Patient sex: M
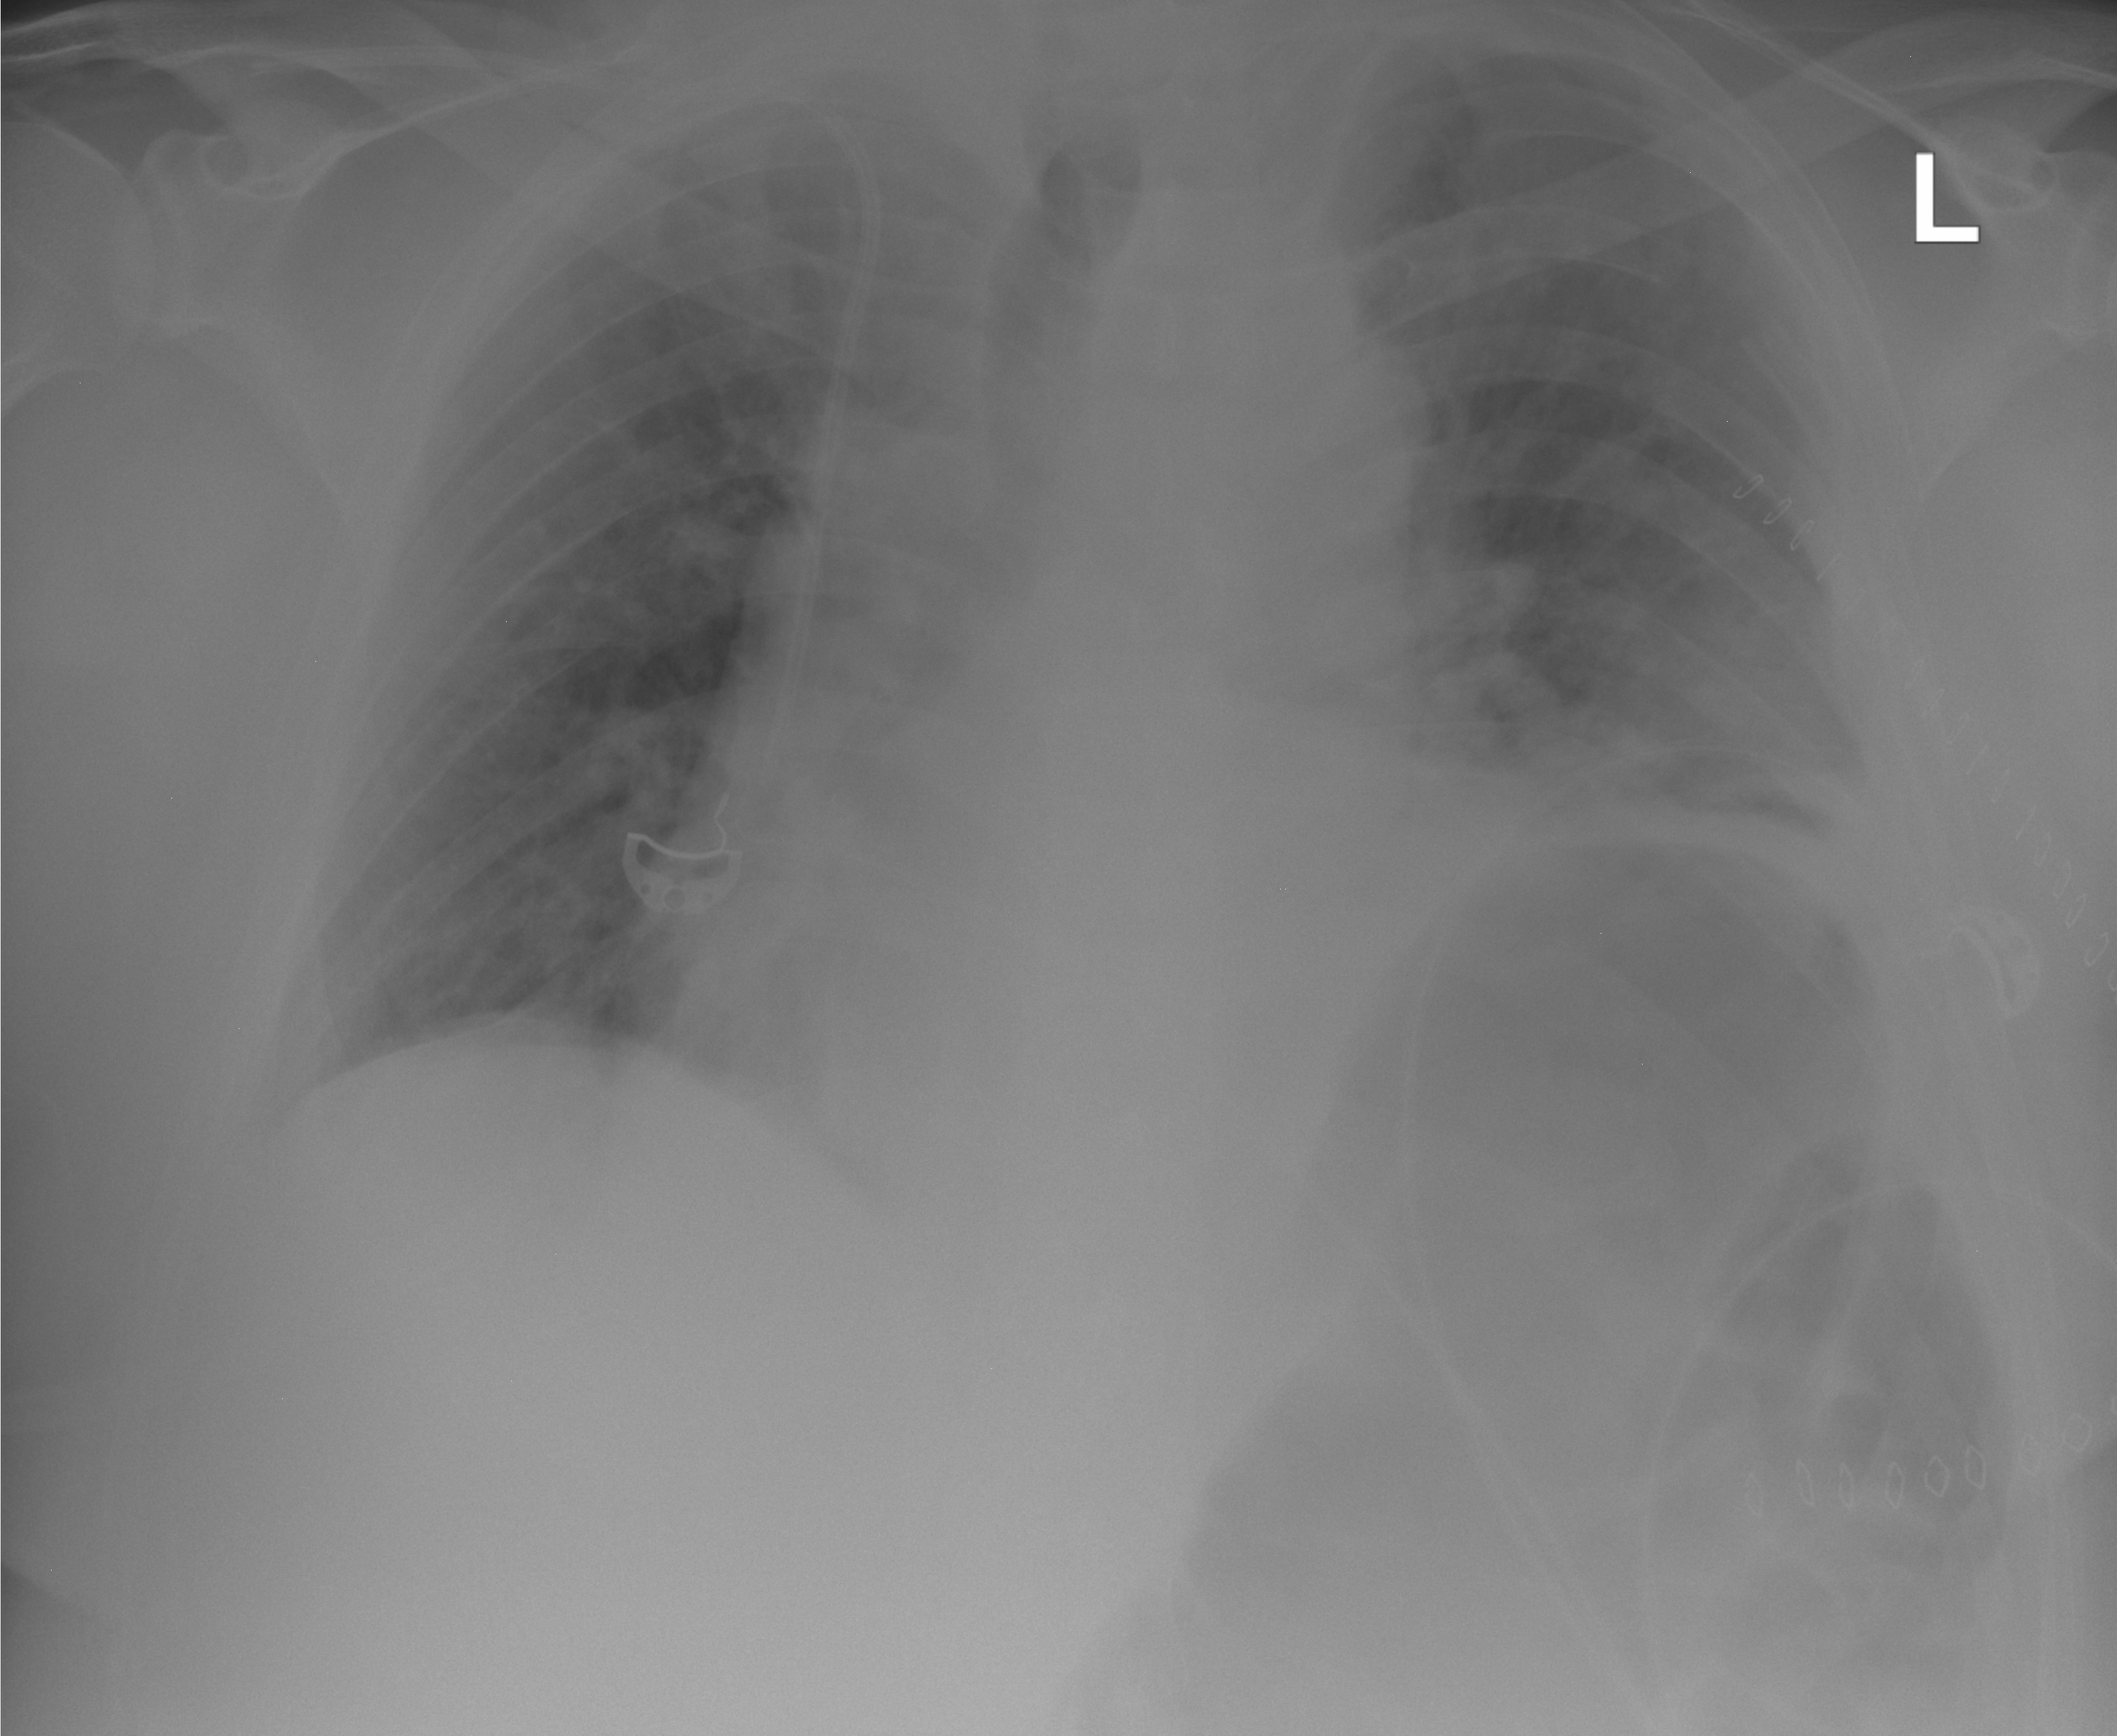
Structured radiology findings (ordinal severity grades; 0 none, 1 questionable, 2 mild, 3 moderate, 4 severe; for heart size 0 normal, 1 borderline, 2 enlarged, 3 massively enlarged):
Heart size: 0
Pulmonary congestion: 2
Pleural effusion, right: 1
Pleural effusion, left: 2
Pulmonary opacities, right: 0
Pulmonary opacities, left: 2
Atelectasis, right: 2
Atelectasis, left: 2